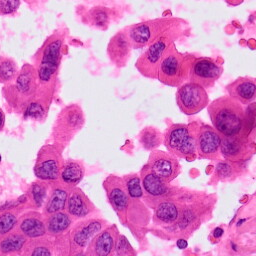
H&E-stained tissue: Lung